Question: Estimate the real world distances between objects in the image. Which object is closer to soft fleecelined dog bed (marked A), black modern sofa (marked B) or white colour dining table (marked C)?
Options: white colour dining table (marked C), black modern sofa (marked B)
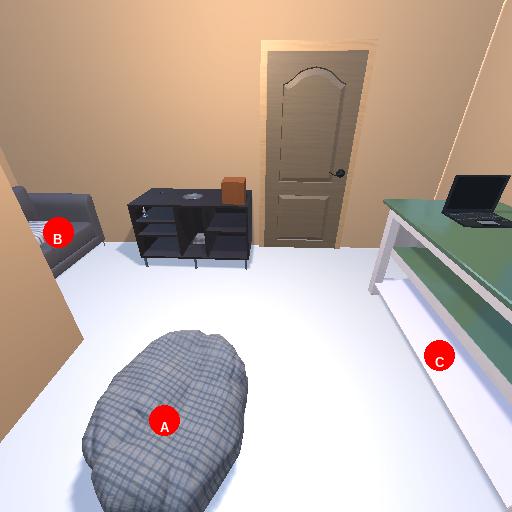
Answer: white colour dining table (marked C)